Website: walmart
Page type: cart
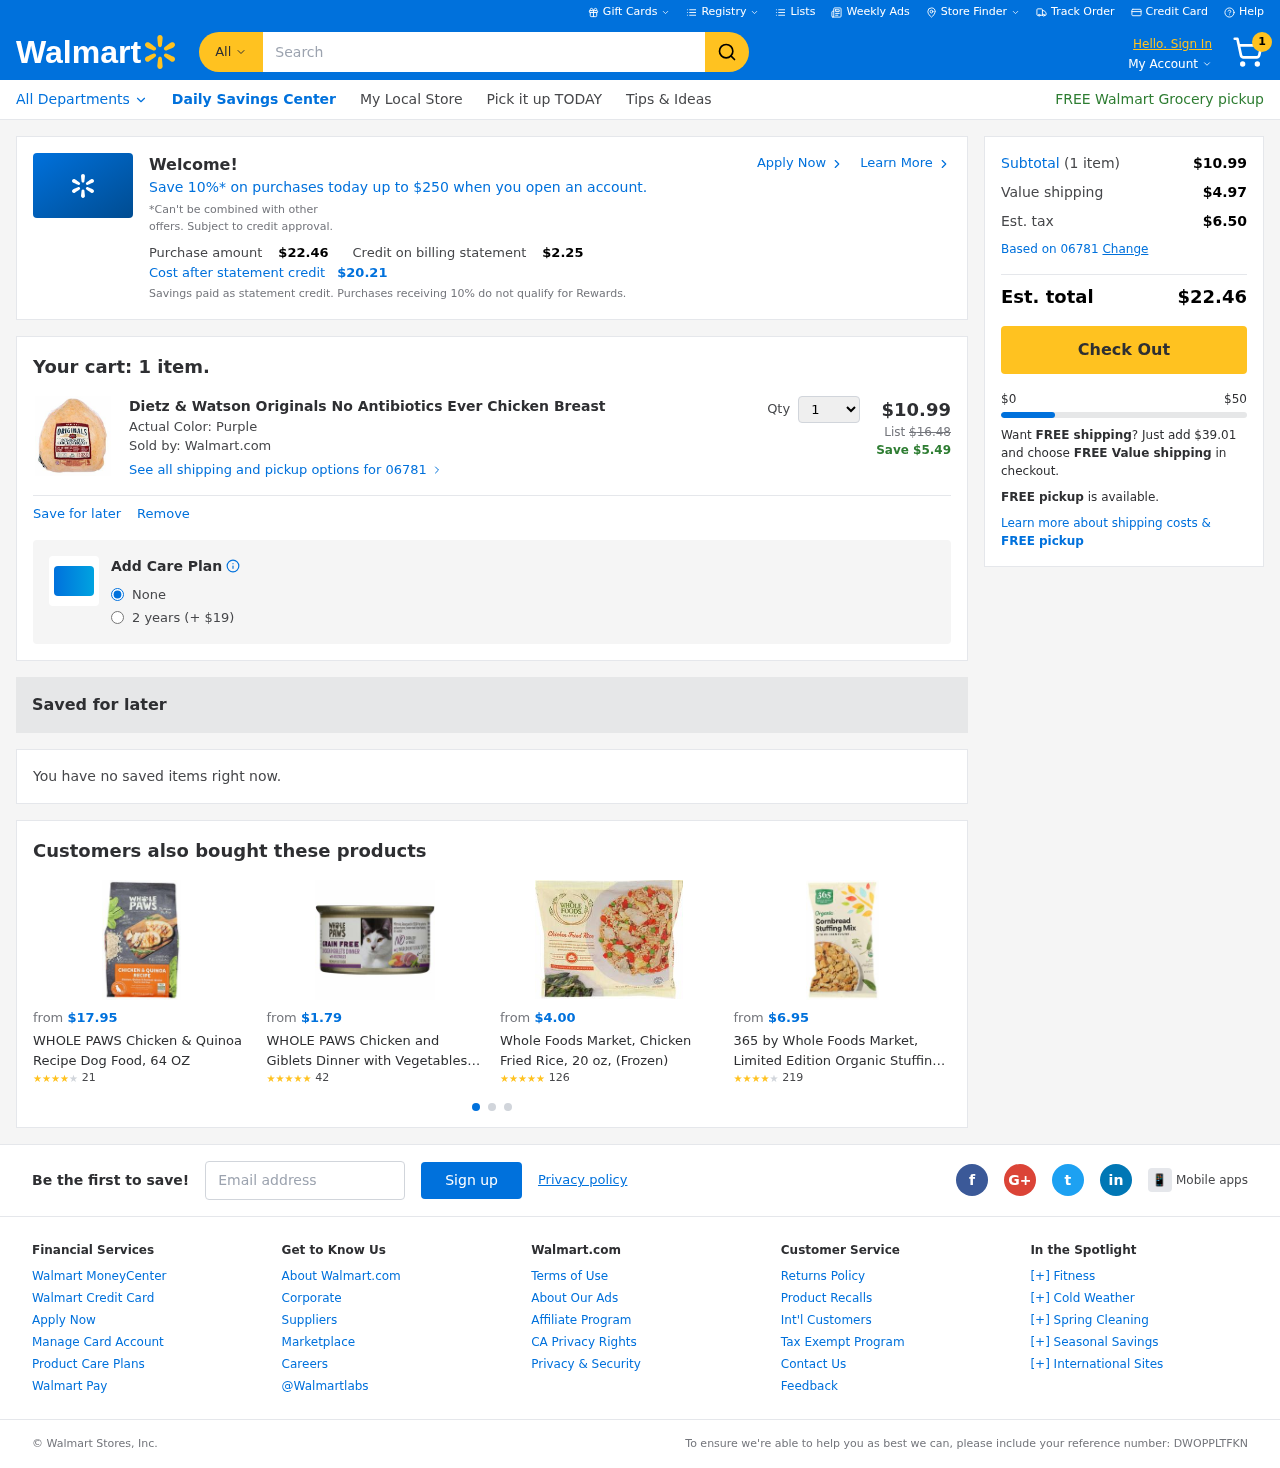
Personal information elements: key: PII_EMAIL
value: margaretmartin@gmail.com
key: PII_POSTCODE
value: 06781
Product elements: key: PRODUCT1_NAME
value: Dietz & Watson Originals No Antibiotics Ever Chicken Breast
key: PRODUCT1_PRICE
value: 10.99
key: PRODUCT1_QUANTITY
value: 1
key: PRODUCT2_NAME
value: WHOLE PAWS Chicken & Quinoa Recipe Dog Food, 64 OZ
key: PRODUCT2_NUM_RATINGS
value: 21
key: PRODUCT2_PRICE
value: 17.95
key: PRODUCT2_RATING
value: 4
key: PRODUCT3_NAME
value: WHOLE PAWS Chicken and Giblets Dinner with Vegetables Cat Food, 3 OZ
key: PRODUCT3_NUM_RATINGS
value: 42
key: PRODUCT3_PRICE
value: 1.79
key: PRODUCT3_RATING
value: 4.6
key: PRODUCT4_NAME
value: Whole Foods Market, Chicken Fried Rice, 20 oz, (Frozen)
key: PRODUCT4_NUM_RATINGS
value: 126
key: PRODUCT4_PRICE
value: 4
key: PRODUCT4_RATING
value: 4.5
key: PRODUCT5_NAME
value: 365 by Whole Foods Market, Limited Edition Organic Stuffing Mix, Cornbread with Chicken Flavor, 8 Ou
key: PRODUCT5_NUM_RATINGS
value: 219
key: PRODUCT5_PRICE
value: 6.95
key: PRODUCT5_RATING
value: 3.5
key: PRODUCT1_ORIGINAL_PRICE
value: $16.48
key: PRODUCT1_SAVINGS
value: Save $5.49
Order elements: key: ORDER_NUM_ITEMS
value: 1
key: ORDER_TOTAL
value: $22.46
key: PROMO_TOTAL_AFTER_CREDIT
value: $20.21
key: ORDER_SUBTOTAL
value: $10.99
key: ORDER_SHIPPING_COST
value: $4.97
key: ORDER_TAX
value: $6.50
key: FREE_SHIPPING_REMAINING
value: $39.01
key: ORDER_REFERENCE_NUMBER
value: DWOPPLTFKN
Search elements: key: HEADER_SEARCH
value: Search
Other elements: key: PROMO_CREDIT
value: $2.25